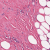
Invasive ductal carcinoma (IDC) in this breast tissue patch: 0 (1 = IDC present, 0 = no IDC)